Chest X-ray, AP view. Patient: 43 years old, sex M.
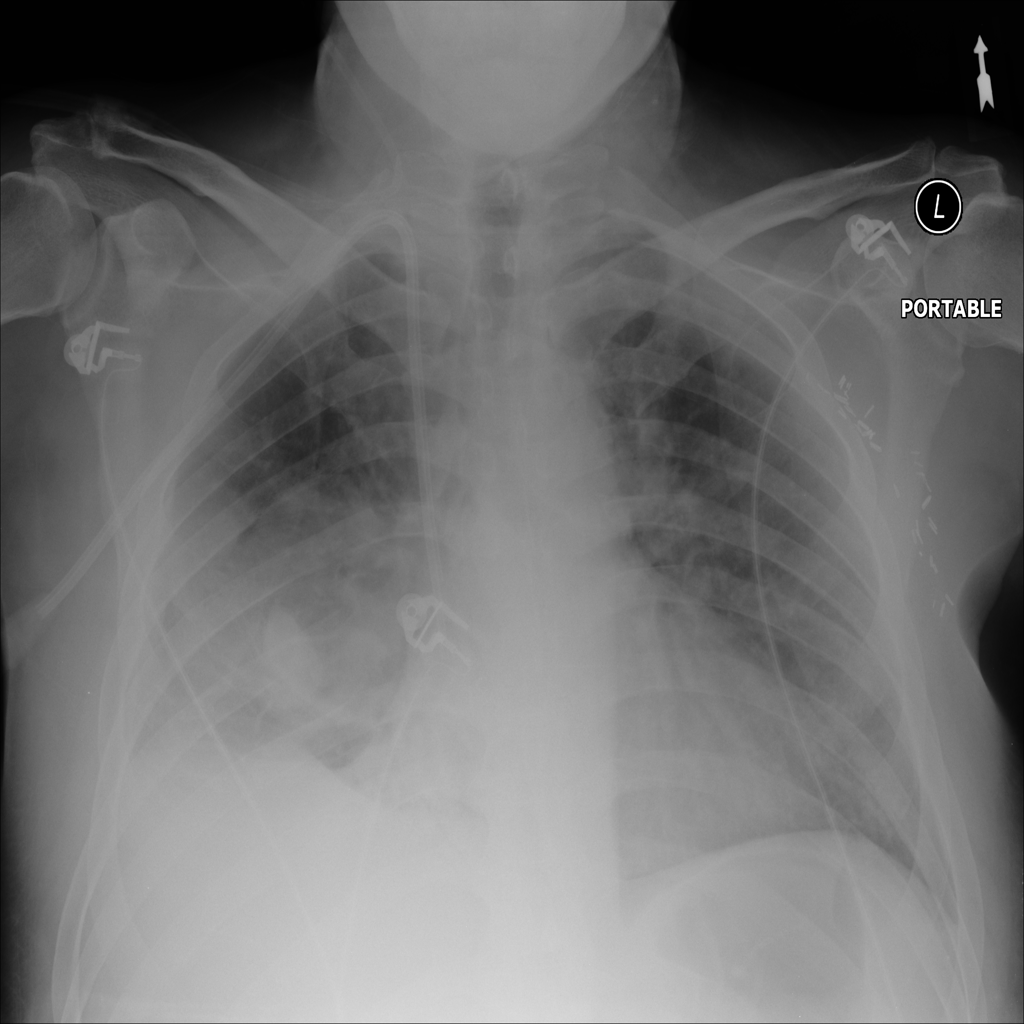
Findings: Infiltration, Mass